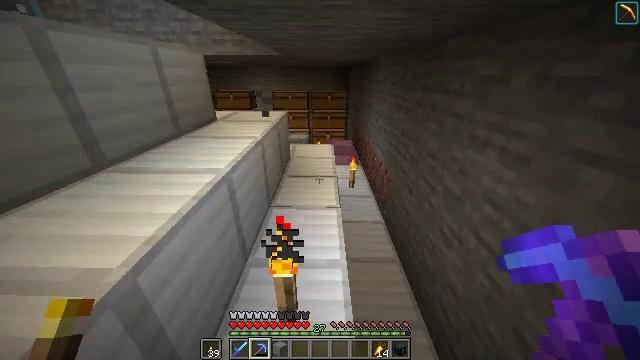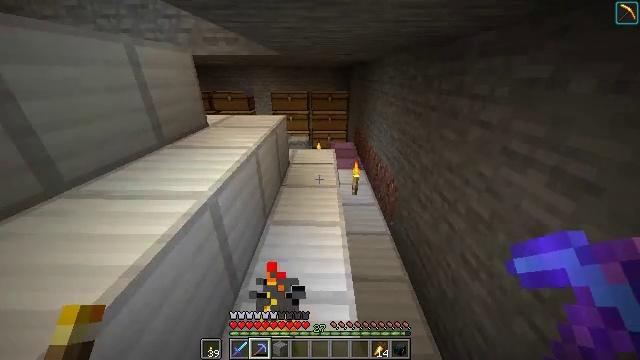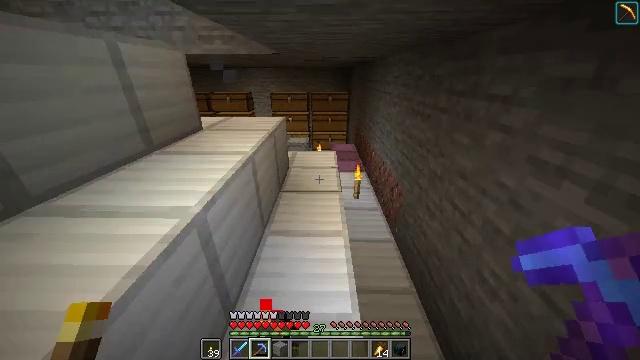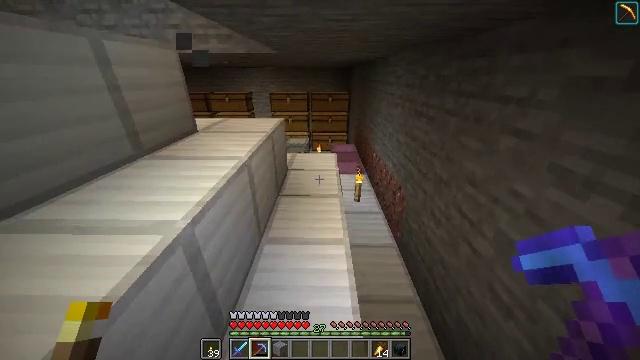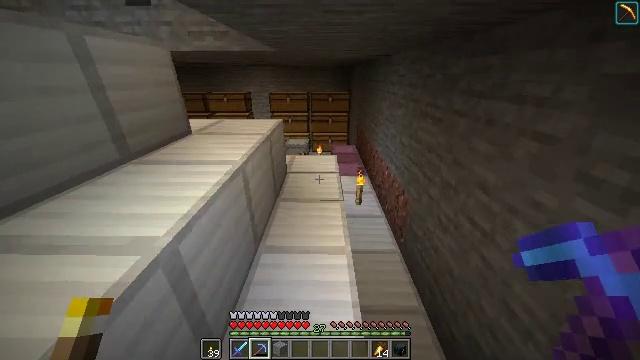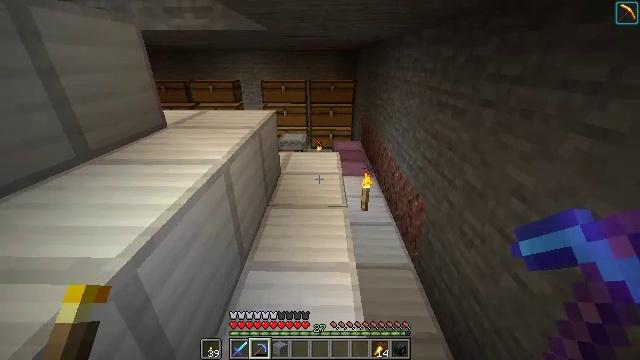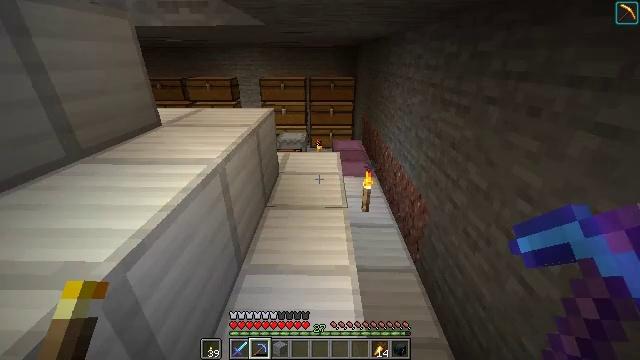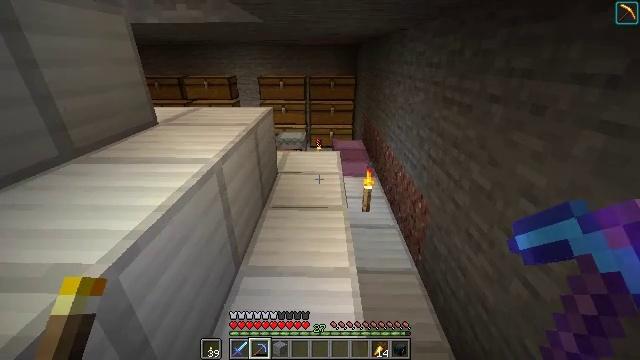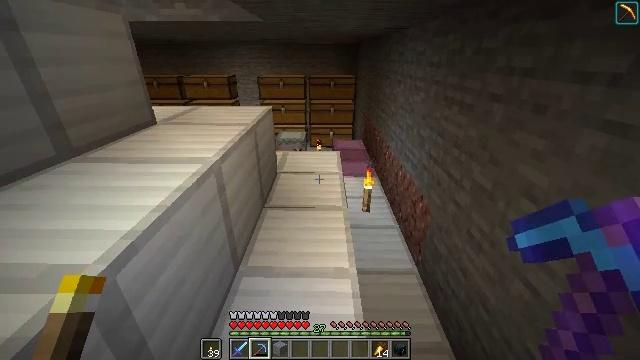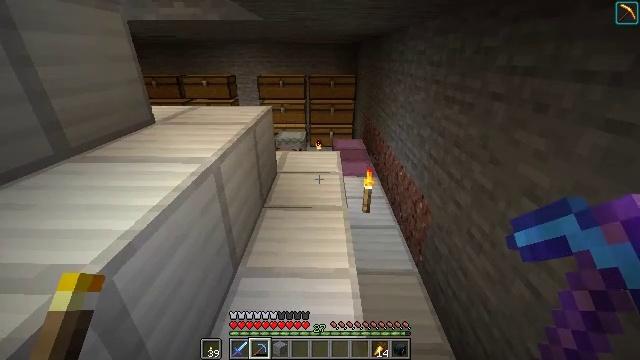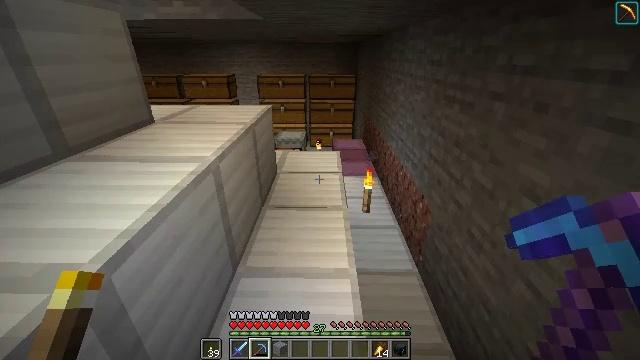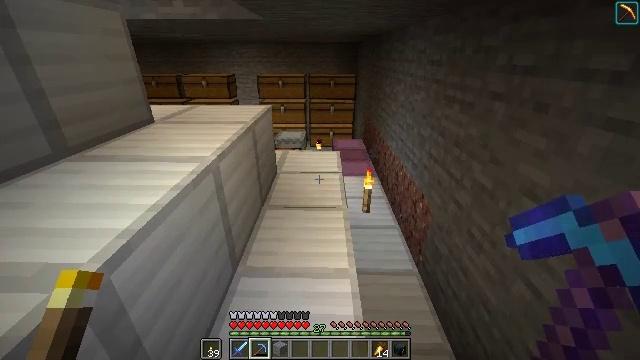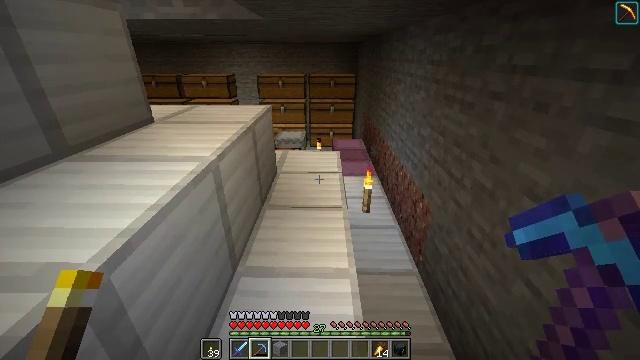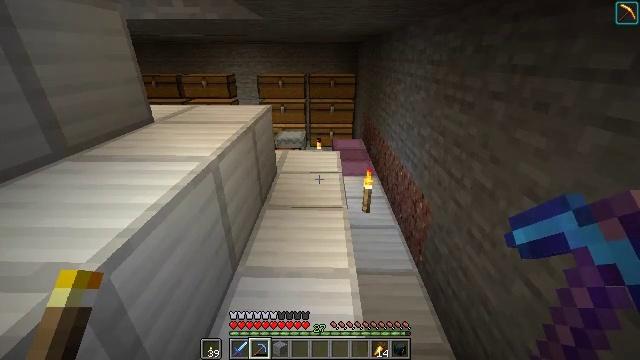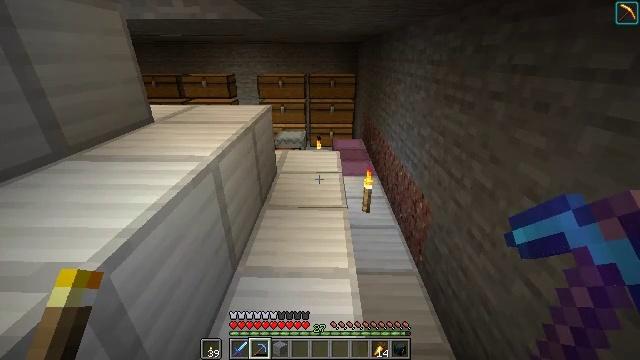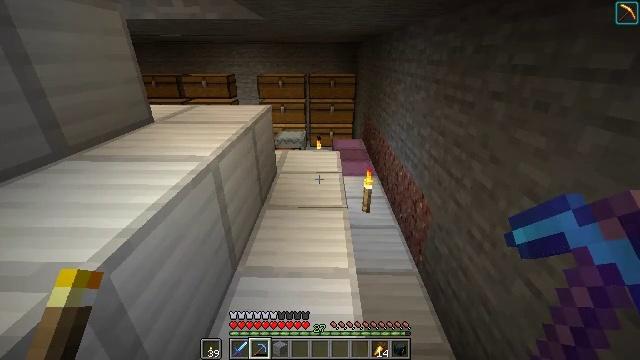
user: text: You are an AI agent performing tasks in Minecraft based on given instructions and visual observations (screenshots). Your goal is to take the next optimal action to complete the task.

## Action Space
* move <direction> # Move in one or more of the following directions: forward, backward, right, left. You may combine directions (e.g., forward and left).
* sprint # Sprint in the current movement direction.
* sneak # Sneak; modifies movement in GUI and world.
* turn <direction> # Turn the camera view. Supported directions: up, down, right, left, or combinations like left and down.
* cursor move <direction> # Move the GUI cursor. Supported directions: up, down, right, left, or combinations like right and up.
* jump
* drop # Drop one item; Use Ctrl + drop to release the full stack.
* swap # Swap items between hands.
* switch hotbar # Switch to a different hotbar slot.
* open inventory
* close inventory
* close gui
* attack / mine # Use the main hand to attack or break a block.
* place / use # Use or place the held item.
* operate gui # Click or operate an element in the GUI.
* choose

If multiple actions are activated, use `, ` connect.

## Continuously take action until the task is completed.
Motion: motion action
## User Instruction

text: Kill the slime.
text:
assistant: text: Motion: move forward
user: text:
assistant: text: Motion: move forward
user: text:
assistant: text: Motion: no_op
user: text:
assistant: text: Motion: no_op
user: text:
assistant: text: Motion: no_op
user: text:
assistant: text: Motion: no_op
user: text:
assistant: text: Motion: no_op
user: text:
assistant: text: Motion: no_op
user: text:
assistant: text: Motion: no_op
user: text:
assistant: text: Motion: no_op
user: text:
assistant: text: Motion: no_op
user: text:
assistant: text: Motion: no_op
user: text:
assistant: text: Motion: no_op
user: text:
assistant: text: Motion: no_op
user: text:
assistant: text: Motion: no_op
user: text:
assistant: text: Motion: no_op
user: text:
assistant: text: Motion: no_op
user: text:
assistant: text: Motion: no_op
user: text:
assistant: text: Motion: no_op
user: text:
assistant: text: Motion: no_op
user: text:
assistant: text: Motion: no_op
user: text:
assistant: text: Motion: no_op
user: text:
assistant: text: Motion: no_op
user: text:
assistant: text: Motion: no_op
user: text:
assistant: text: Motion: no_op
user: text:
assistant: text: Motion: no_op
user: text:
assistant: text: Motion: no_op
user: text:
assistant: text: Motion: no_op
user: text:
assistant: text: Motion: no_op
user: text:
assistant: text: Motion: no_op